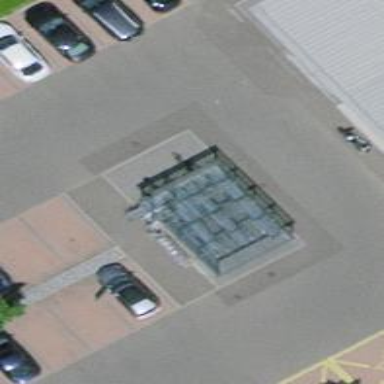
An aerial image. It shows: View of roof of building.